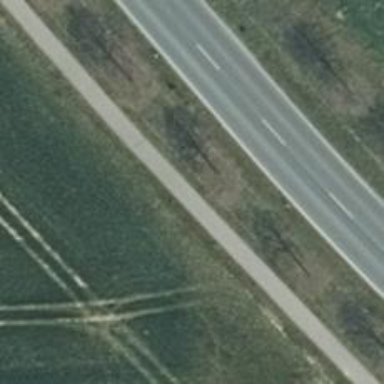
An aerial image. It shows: Asphalt path.